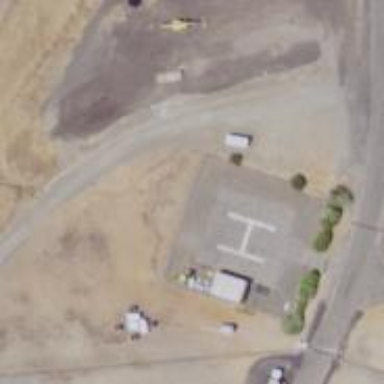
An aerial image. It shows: Image of helipad at airport.